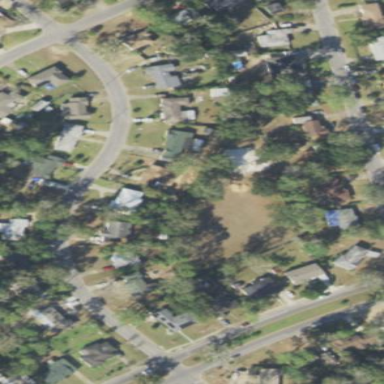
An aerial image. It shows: Single-family residential area.